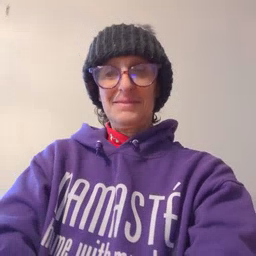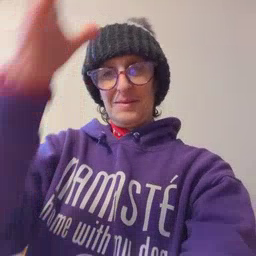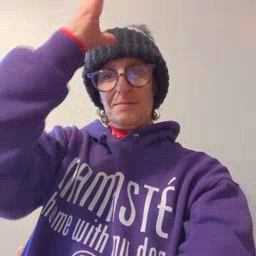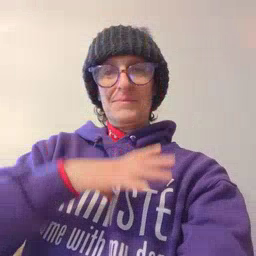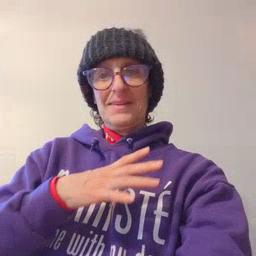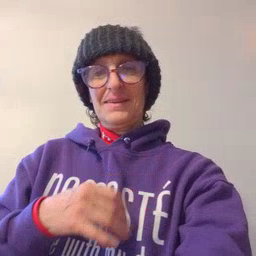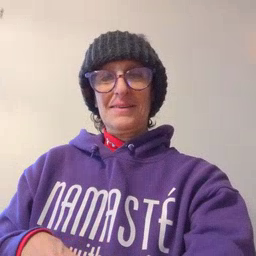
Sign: man